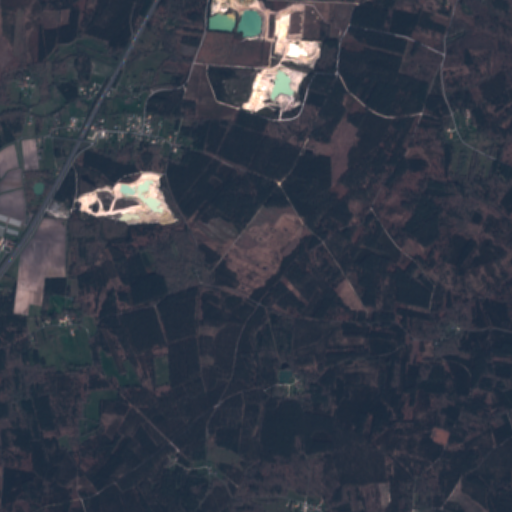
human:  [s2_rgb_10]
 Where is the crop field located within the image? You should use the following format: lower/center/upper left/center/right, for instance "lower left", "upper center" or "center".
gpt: The crop field is located in the upper left of the image.
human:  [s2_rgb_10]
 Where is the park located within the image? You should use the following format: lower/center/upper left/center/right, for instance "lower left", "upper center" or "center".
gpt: The park is located in the upper left of the image.
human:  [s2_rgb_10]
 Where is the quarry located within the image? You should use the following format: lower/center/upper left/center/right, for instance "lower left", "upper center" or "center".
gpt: There is no quarry in the image.